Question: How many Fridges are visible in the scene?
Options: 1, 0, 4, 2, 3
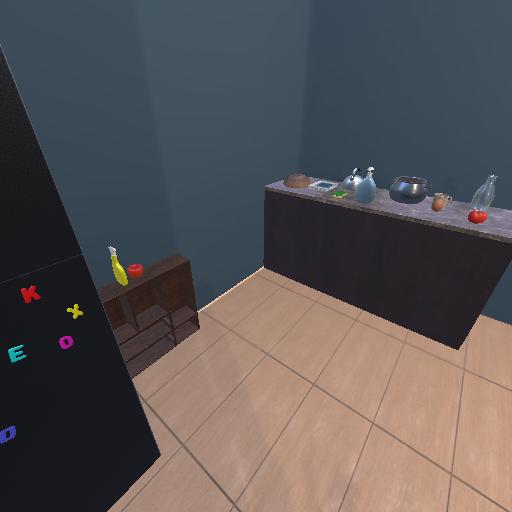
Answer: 1